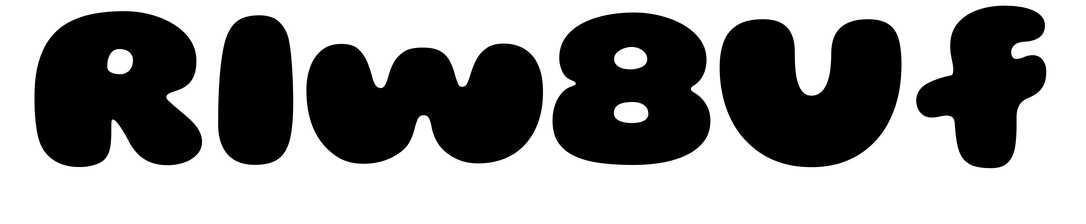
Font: Gluten_Black